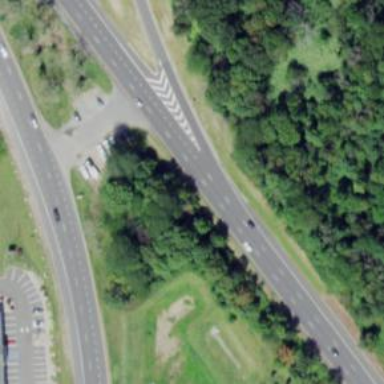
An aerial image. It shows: Motorway junction.